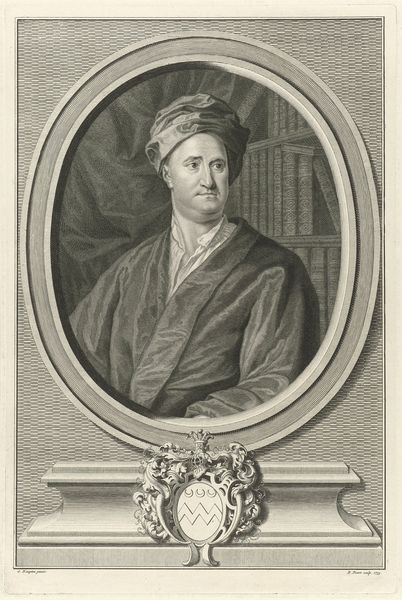
Titel: Portret van Nicolas Tindal
Künstler: Bernard Picart
Standort: Amsterdam
Institution: Rijksmuseum
Schlagwörter: mann, grau, hut, schwarz, weiss, ornament, hemd, jacke, mütze, wand, kragen, rahmen, samt, sockel, bild, portrait, porträt, vorhang, mantel, krone, oval, rund, kopfbedeckung, bücher, grafik, kartusche, foto, buch, medaillon, druck, stich, verziert, wappen, sims, gesims, bibliothek, bücherei, vorhand, emblem, kupferstich, turban, buld, obal, hausjacke, winckelmann, gelehter, ornamnt, 999